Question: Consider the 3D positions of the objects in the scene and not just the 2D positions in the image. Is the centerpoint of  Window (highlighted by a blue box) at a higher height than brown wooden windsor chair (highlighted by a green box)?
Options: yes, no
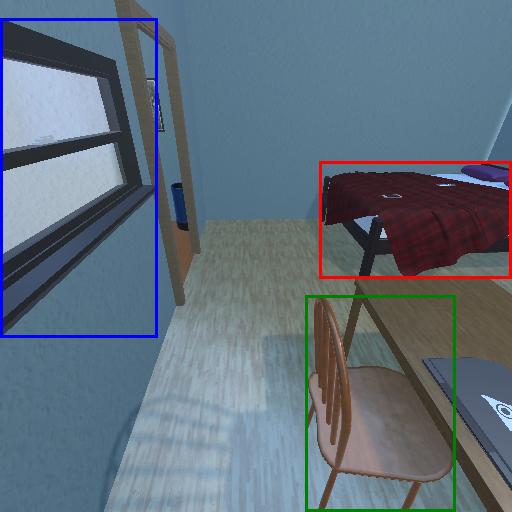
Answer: yes